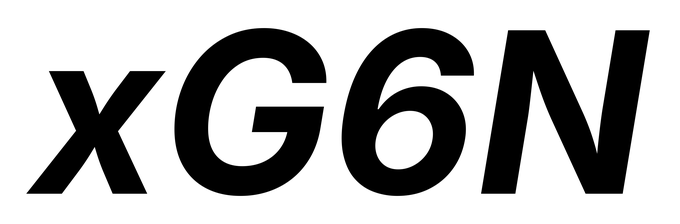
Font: Inter-Italic_Bold_Italic